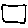
Label: square